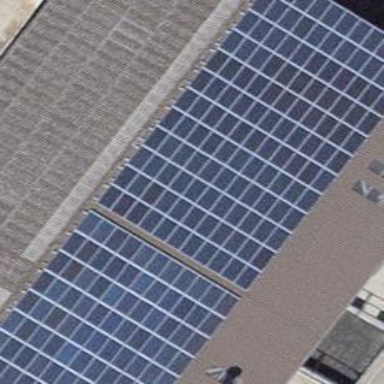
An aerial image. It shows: Solar power generator using photovoltaic panels.